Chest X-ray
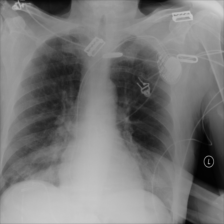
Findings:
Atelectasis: negative
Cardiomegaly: negative
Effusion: negative
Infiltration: negative
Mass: negative
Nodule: negative
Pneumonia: negative
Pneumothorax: negative
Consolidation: negative
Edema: negative
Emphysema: negative
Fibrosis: negative
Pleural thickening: negative
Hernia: negative